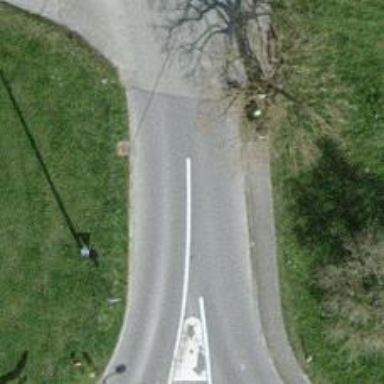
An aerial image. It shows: Bus stop equipped with public transport stop position.